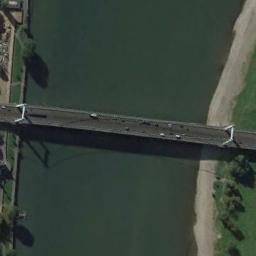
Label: bridge